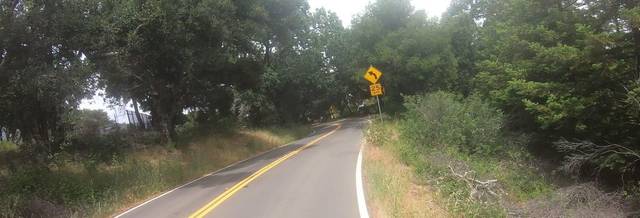
Region: United States
Coordinates: 37.339, -122.178